九年级 · 组合几何学
如图, $\odot O$ 是 $\triangle A B C$ 的内切圆, 点 $D, E, F$ 为切点, $A D=13, A C=25, B C=35$, 则 $B D$长为 $(\quad)$

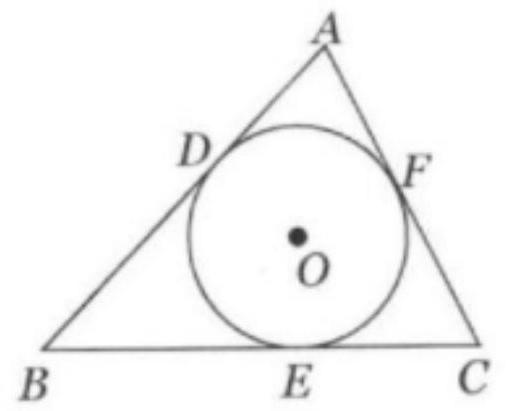
A. 23
B. 22
C. 21
D. 无法确定
答案: A
解析: 解: $\because \odot O$ 是 $\triangle A B C$ 的内切圆, 点 $D, E, F$ 为切点,

$\therefore A F=A D=13, C F=C E, B D=B E$,
$\because A C=25$

$\therefore C F=A C-A F=25-13=12$,

$\because B C=35$

$\therefore B E=B C-C E=35-12=23$,

$\therefore B D=B E=23$.

故选：A.

根据切线长定理可得 $A F=A D, C F=C E, B D=B E$, 然后求解即可.

本题考查了三角形的内切圆与内心, 主要利用了切线长定理, 熟记定理是解题的关键.